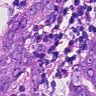
Metastatic tissue present: yes